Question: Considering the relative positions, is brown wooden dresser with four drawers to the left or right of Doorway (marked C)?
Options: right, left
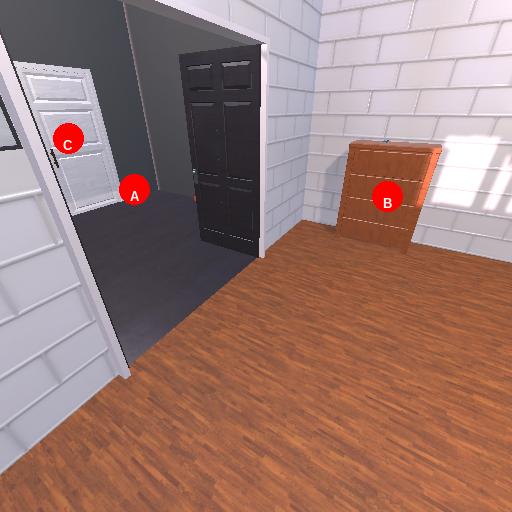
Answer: right